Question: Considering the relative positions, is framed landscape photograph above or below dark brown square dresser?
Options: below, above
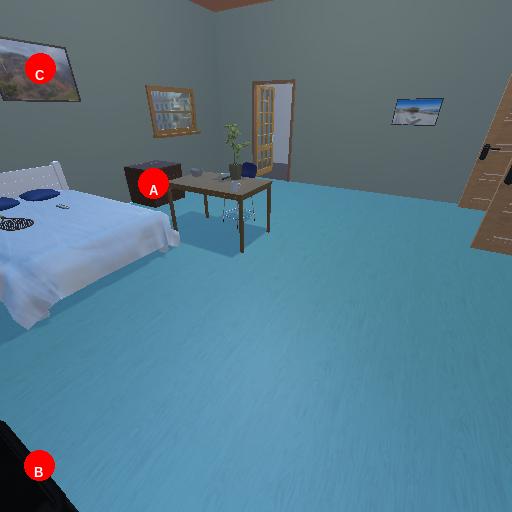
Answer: below